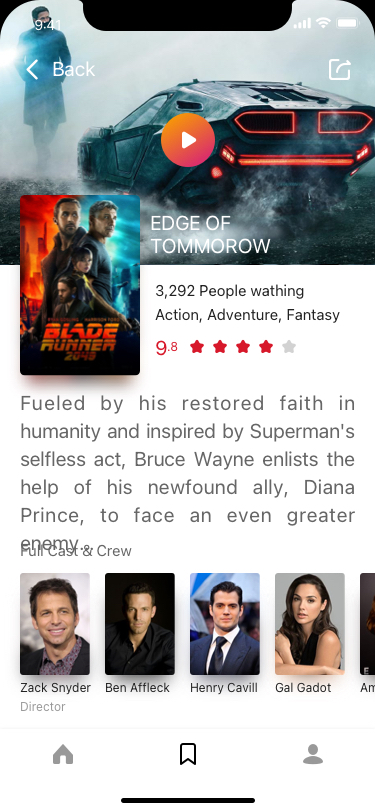
Text in this UI design:
EDGE OF
TOMMOROW
3,292 People wathing
Action, Adventure, Fantasy
9
.8
Fueled by his restored faith in humanity and inspired by Superman's selfless act, Bruce Wayne enlists the help of his newfound ally, Diana Prince, to face an even greater enemy...
Full Cast & Crew
Zack Snyder
Director
Ben Affleck
Henry Cavill
Gal Gadot
Amy Adams
Back